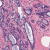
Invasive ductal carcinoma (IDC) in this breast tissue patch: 0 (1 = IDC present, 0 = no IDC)